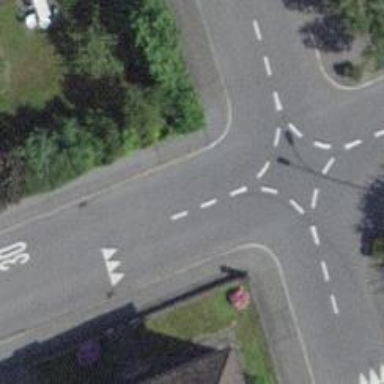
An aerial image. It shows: Kerb serving as barrier.